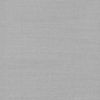
Label: dusty